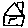
Label: house